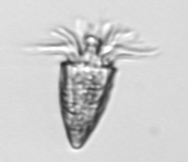
Label: Strombidium_tintinnodes